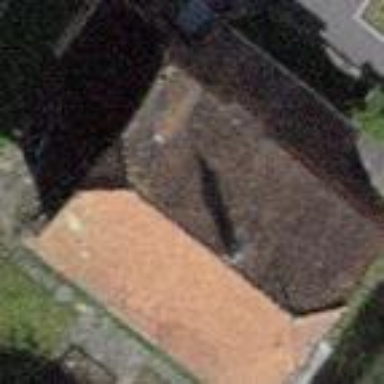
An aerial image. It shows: Detached building with gambrel roof shape.